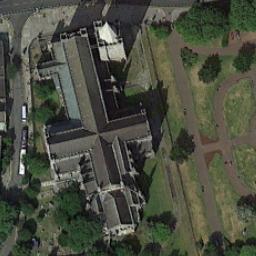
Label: church